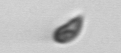
Label: Cryptophyta